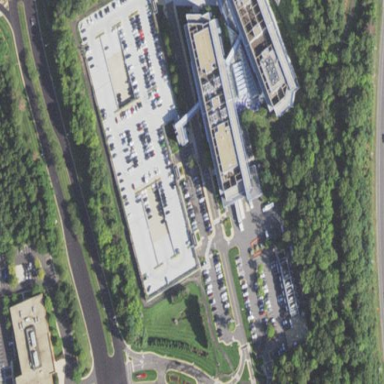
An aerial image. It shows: Multi-storey garage used for parking.